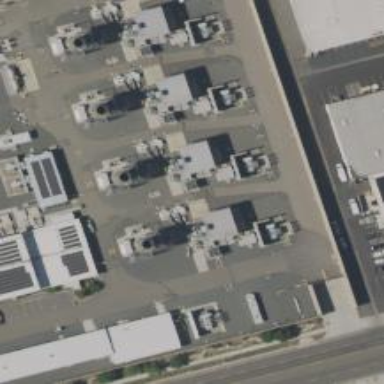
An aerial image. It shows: Gas-powered generator. It is gas turbine type generator.